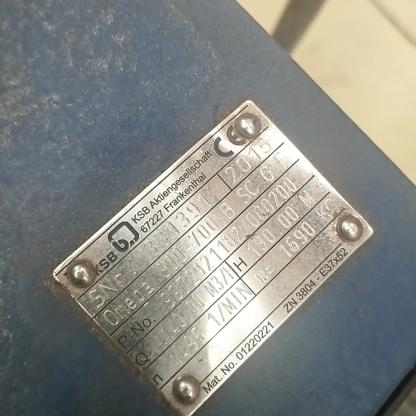
Klasa: tabliczka-znamionowa